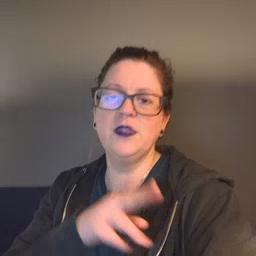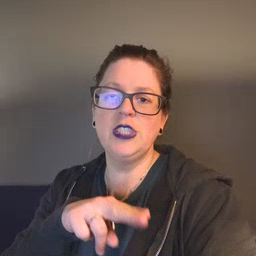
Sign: chair